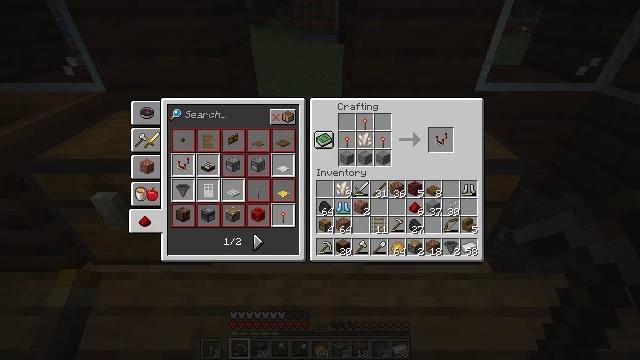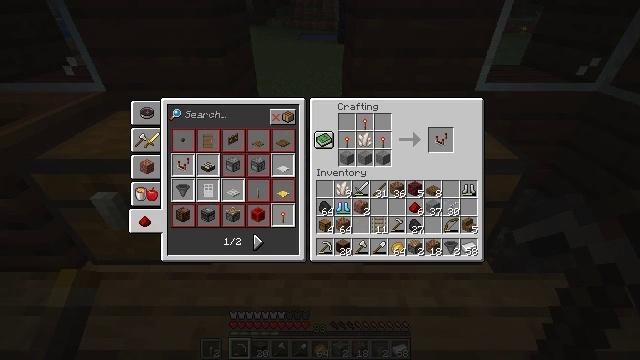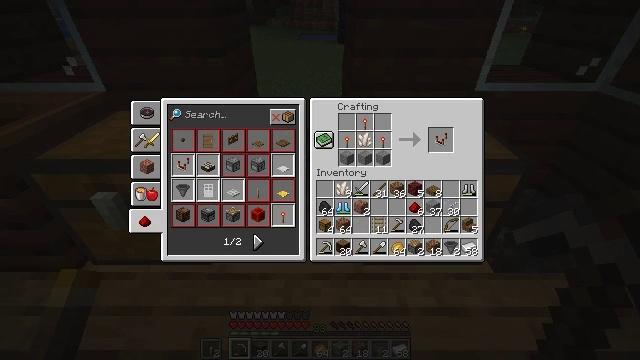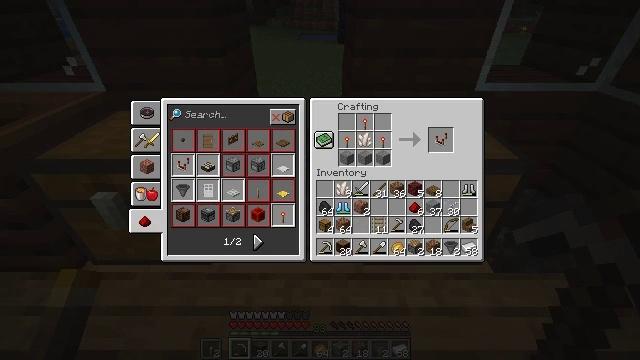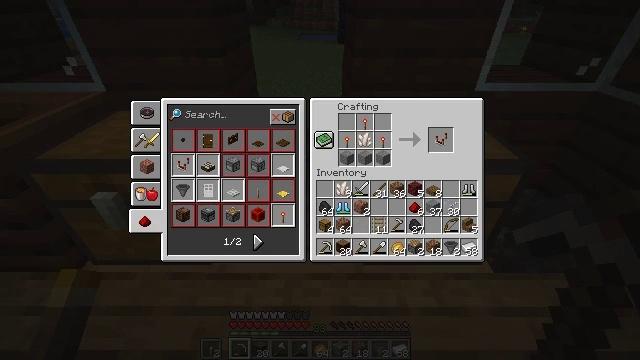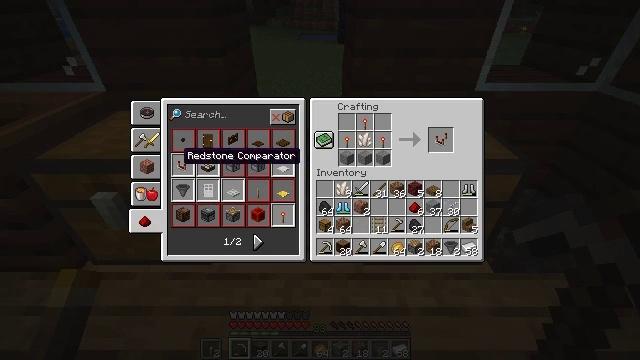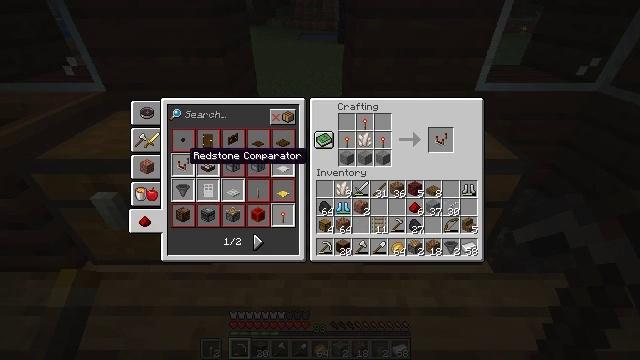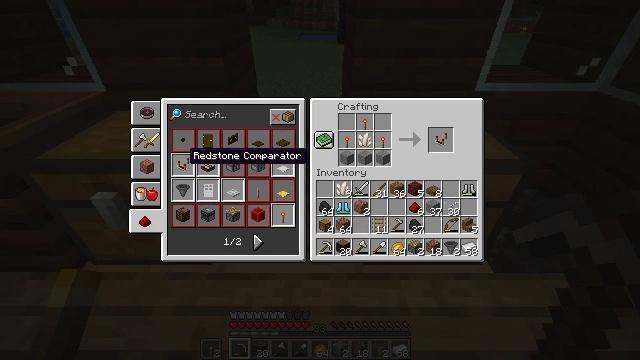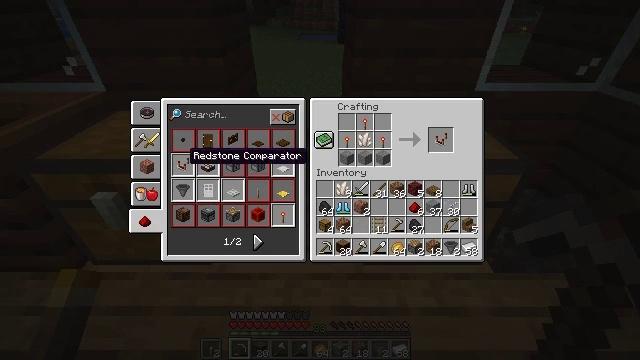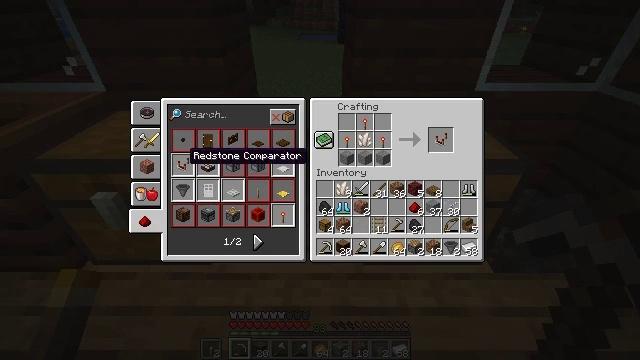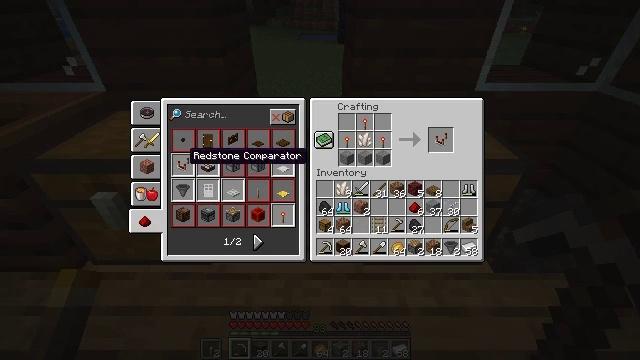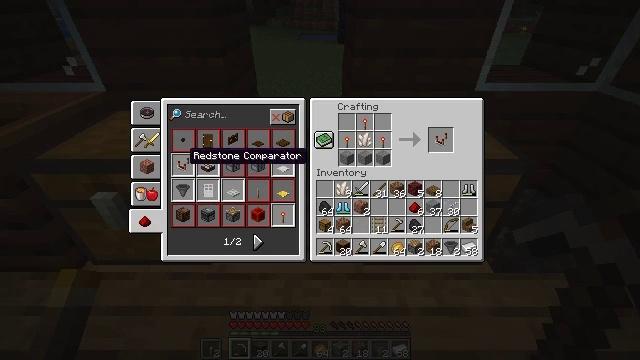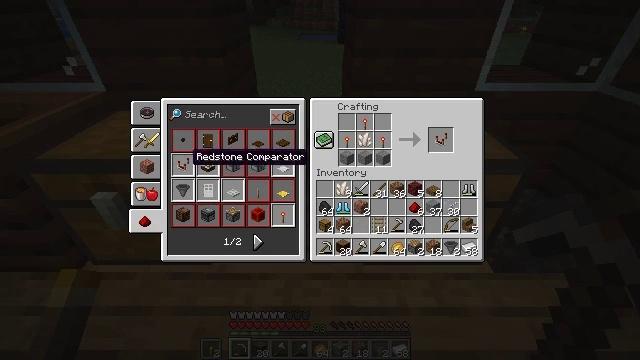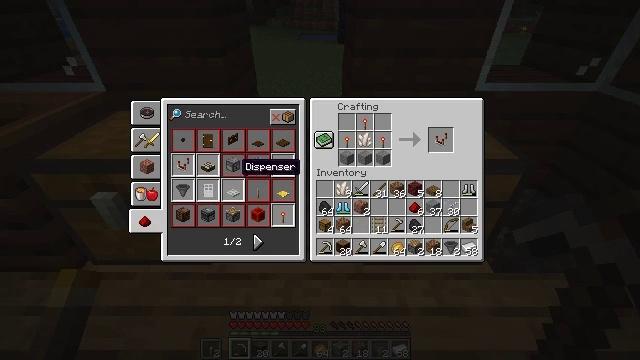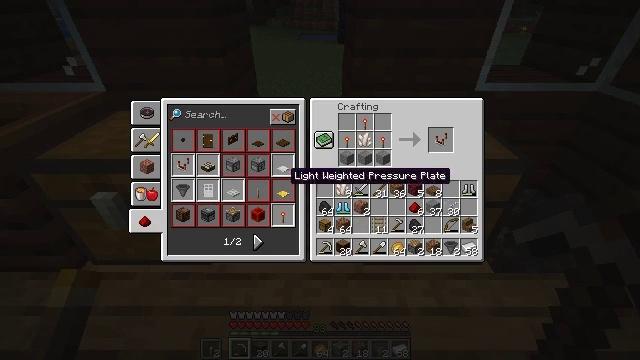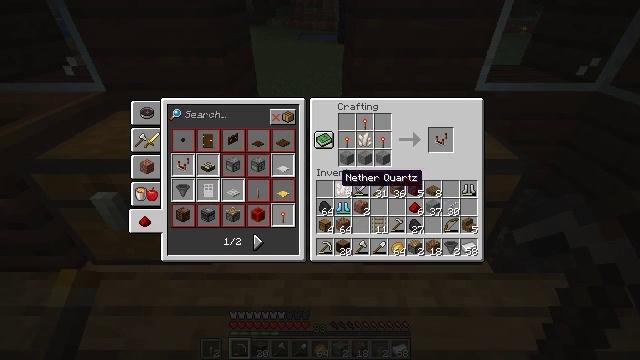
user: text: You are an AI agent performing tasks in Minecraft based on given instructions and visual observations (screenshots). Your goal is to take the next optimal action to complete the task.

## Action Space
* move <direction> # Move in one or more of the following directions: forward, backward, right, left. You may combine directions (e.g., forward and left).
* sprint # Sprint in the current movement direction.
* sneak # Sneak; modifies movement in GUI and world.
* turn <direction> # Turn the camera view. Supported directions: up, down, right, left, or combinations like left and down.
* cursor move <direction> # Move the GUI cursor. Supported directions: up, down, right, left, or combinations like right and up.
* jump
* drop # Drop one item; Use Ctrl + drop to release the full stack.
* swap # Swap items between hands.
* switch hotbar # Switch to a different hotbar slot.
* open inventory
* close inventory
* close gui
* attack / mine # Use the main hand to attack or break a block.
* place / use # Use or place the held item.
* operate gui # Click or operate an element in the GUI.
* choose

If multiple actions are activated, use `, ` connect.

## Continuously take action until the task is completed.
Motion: motion action
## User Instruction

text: Create a comparator with three redstone torches, three stones, and one nether quartz.
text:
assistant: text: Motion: no_op
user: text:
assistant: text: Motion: no_op
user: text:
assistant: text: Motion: no_op
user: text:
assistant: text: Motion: no_op
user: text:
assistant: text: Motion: cursor move right
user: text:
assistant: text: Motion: no_op
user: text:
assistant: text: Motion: operate gui
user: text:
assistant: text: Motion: operate gui
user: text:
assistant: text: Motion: operate gui
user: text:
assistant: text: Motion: no_op
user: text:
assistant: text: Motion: no_op
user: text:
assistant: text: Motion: no_op
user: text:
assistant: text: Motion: cursor move right and down
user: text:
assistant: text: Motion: cursor move right and down
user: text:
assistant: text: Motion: cursor move right
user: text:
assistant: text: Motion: cursor move right
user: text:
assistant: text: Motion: cursor move right and up
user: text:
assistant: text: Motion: cursor move right and up
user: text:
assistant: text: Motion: cursor move right
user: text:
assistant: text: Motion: no_op
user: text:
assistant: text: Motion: no_op
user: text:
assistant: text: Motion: cursor move up
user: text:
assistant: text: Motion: no_op
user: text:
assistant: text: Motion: no_op
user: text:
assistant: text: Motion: no_op
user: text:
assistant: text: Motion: no_op
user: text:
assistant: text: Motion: no_op
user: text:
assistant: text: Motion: no_op
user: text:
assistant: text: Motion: no_op
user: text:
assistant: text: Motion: no_op